Question: I wrote the following code to make the plot
'''
pd<- position_dodge(.2) # # move them .05 to the left and right
pm25 <- ggplot(data, aes(x=CombSEG, y=conc,shape=A,color=A, lty=A, group=A)) +
geom_point() +
geom_line() +
geom_errorbar(aes(ymin=conc-se, ymax=conc+se),
width=.1, position=pd) +
theme_bw()+
limits(c(0
scale_y_log10(breaks=c(0.01,0.1,1),labels=c(0.01,0.1,1))
'''
The automatic scale breaks are 10^-1.8, 10^-1.6, 10^-1.4 ... 10^-0.4. I would actually like the lowest tick to be 0.01 and the highest tickmark is 1.
Thank you for your help.
Edits: Here is what the plot look like after I tried your code.

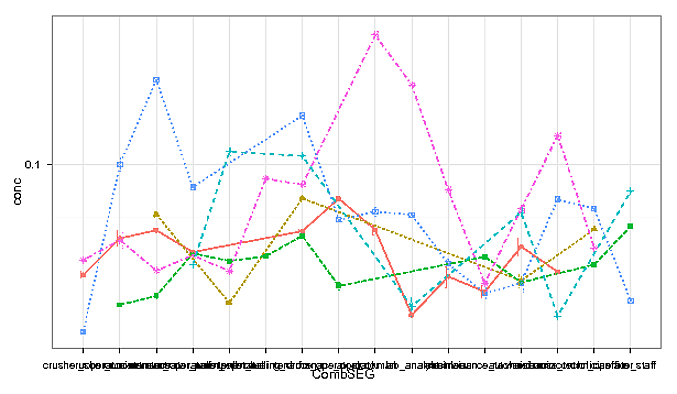
Answer: Use the 'breaks' and 'labels' arguments of 'scale_y_log10' (read about them <URL>.
'''
# make up some sample data
df <- data.frame(x=1:100,y=10^-(2*runif(100)))
ggplot(df,aes(x=x,y=y)) + geom_point() + scale_y_log10()
'''
Looks like:

Then to modify the log10 scale to have custom breaks at .01, .1 and 1, use the 'breaks' argument:
'''
ggplot(df,aes(x=x,y=y)) + geom_point() + scale_y_log10(breaks=c(.01,.1,1))
'''
Looks like:

Finally, if you want the labels to also be 0.1, .1 and 1, use the 'labels' argument:
'''
ggplot(df,aes(x=x,y=y)) + geom_point() +
scale_y_log10(breaks=c(.01,.1,1),labels=c(.01,.1,1))
'''